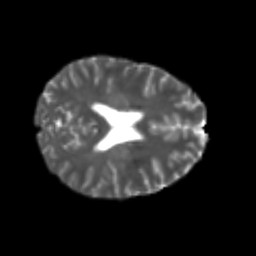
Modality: T2w
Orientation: axial
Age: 22
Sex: female
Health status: healthy
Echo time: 0.074 s